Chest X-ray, AP view. Patient: 28 years old, sex M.
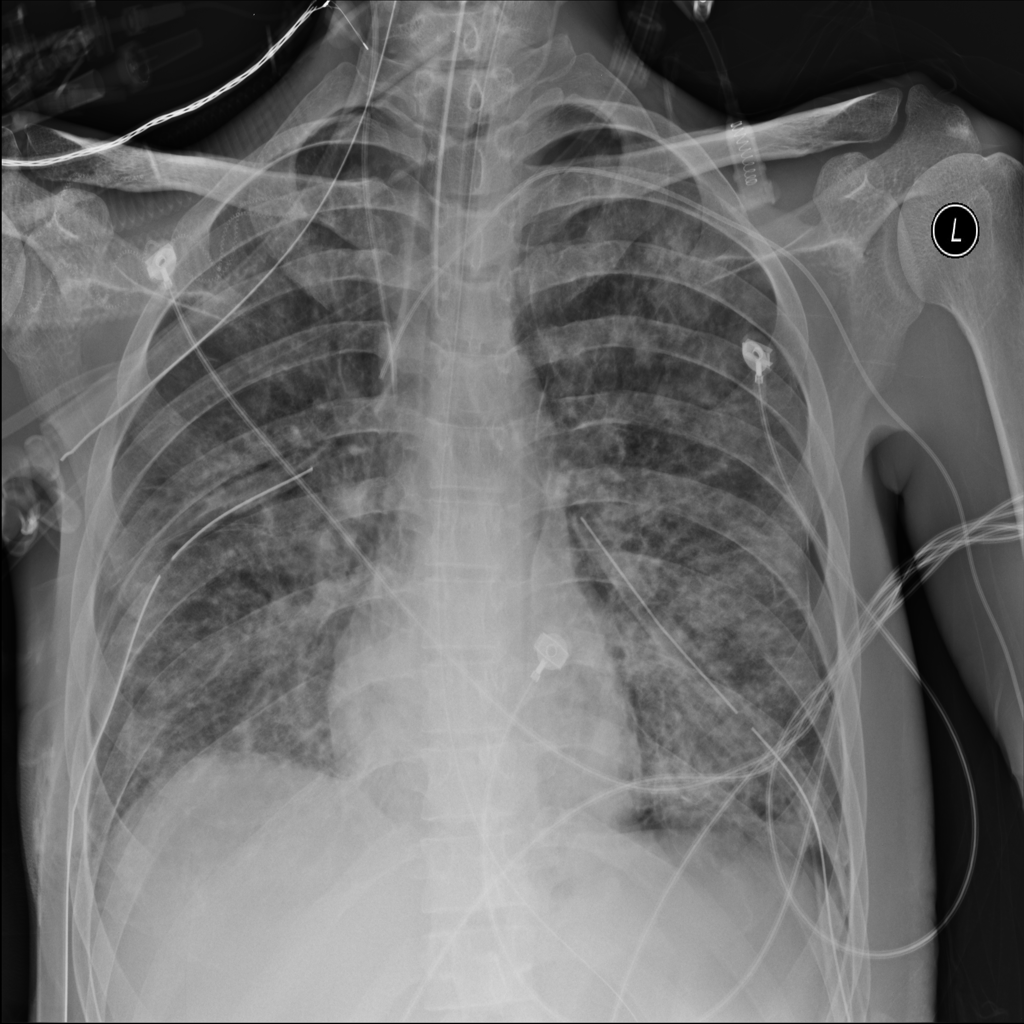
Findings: Infiltration, Pneumothorax